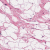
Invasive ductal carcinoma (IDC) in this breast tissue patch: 0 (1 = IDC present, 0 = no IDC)